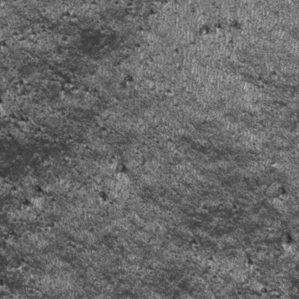
Label: frost